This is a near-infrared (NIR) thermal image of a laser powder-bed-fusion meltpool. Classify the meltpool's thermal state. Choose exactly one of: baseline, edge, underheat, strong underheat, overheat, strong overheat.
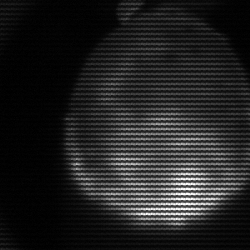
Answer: edge